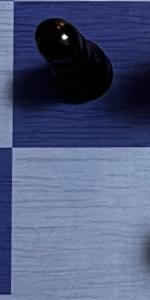
Label: Empty